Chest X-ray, PA view. Patient: 69 years old, sex F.
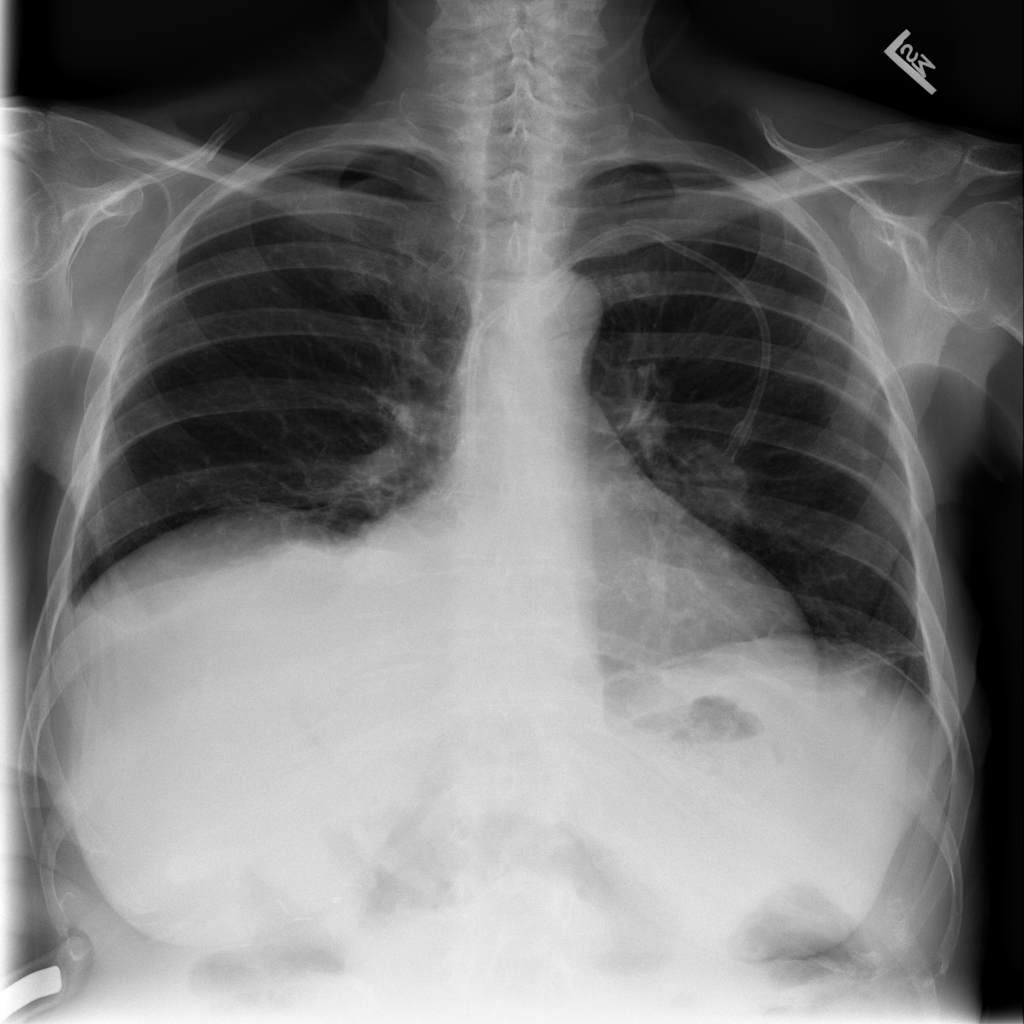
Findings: Atelectasis, Effusion